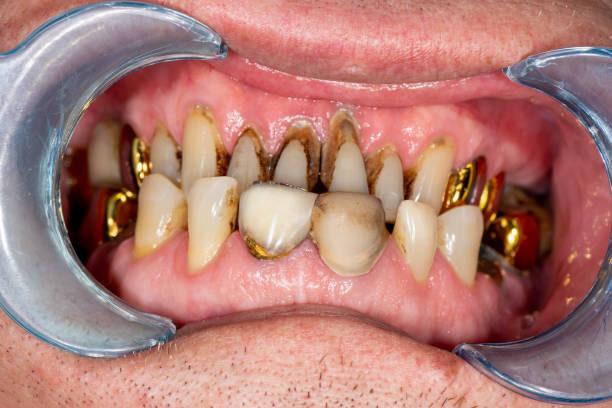
Condition: Calculus